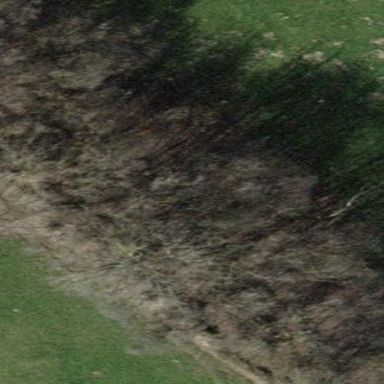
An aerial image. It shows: Beautiful woodland area.